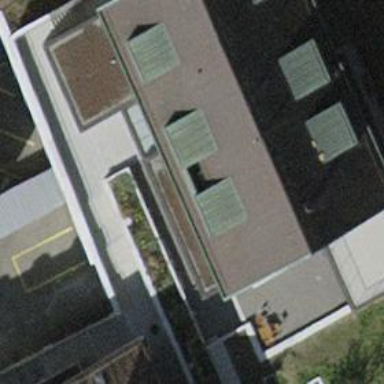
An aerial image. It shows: Library.